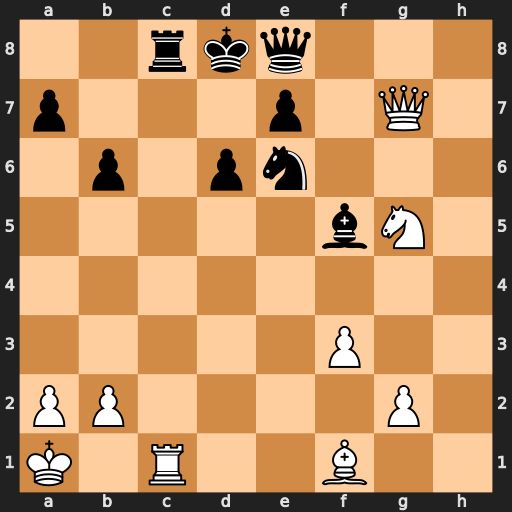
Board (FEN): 2rkq3/p3p1Q1/1p1pn3/5bN1/8/5P2/PP4P1/K1R2B2
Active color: w
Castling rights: -
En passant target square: -
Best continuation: Nf7+ Qxf7 Rxc8+